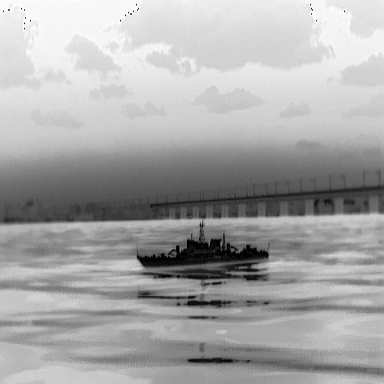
There is a warship in the infrared image.